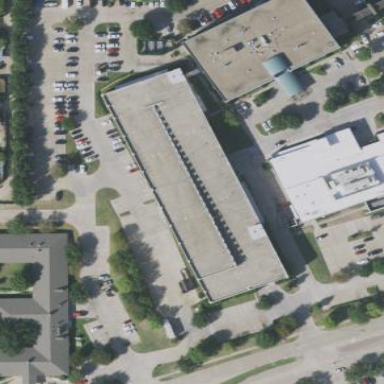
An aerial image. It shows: Multi-storey garage used for parking.